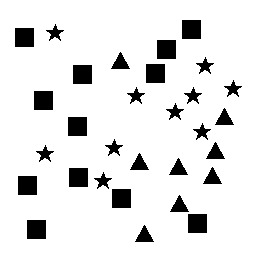
Squares: 12
Triangles: 8
Stars: 10
Total shapes: 30